Question: I am using Twitter Bootstrap modal windows. Just incase the modal windows dont work because of the js error - have a fall back pages. How can i make sure the page is loaded if the modal window doesnt load ?
Link to open Modal Window
'''
<a href="#login-modal" data-toggle="modal" data-target="#login-modal">Login</a>
'''
Modal Window
'''
<!-- Login Modal -->
<div id="login-modal" class="modal hide fade landing-modal" tabindex="-2" role="dialog" aria-labelledby="myModalLabel" aria-hidden="true">
<div class="modal-header">
<button type="button" class="close" data-dismiss="modal" aria-hidden="true">
x
</button>
<h3>Login</h3>
</div>
<div class="modal-body">
<form>
<div class="control-group">
<label for="email">Email Address</label>
<div class="controls">
<input class="input-medium" name="email" type="text" />
</div>
</div>
<div class="control-group">
<label for="password">Password</label>
<div class="controls">
<input class="input-medium" name="password" type="password" />
</div>
</div>
<div class="control-group">
<label class="checkbox">
<input type="checkbox" value="">
Remember me</label>
</div>
<div class="control-group">
<div class="controls">
<button type="submit" class="button">
Login
</button>
</div>
</div>
</form>
</div>
</div>
'''
When i try to Add the link to the href as follows
'''
<a href="login.html" data-toggle="modal" data-target="#login-modal">Login</a>
'''
the Linked Page Loads in the Modal Window!!

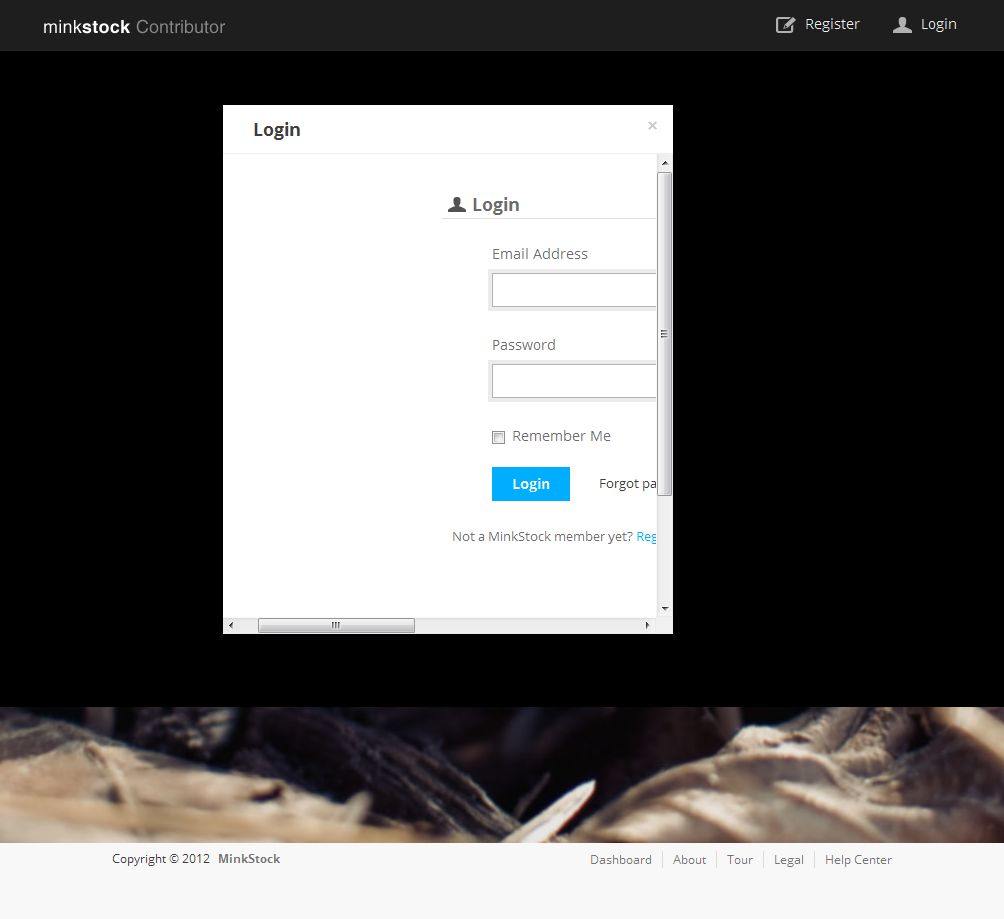
Answer: Looking at line 223 in bootstrap-modal.js revealed what's happening:
'''
, option = $target.data('modal') ? 'toggle' : $.extend({ remote:!/#/.test(href) && href }, $target.data(), $this.data())
'''
When using the data api the modal checks if the 'href' attribute is not an id and sets that as the value for the 'remote' option. This causes the page to load the 'data-target' content initially and then load in the 'href' content after as 'remote' content.
So to avoid the href content getting loaded into the modal you need to specify 'data-remote="false"' on your link:
'''
<a href="/some-login-page.html" data-toggle="modal" data-target="#login-modal" data-remote="false">Login</a>
'''